Question: Can someone help me out with implementing this sequence of calculations in C#?

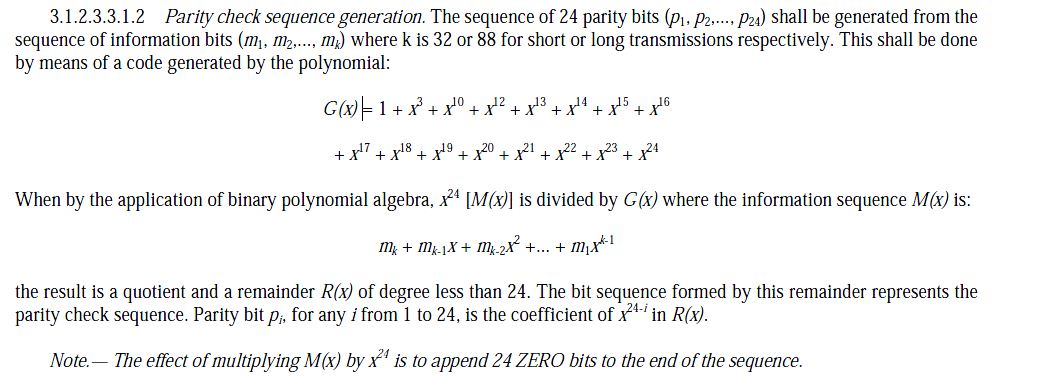
Answer: This problem essentially describes a CRC with a 24-bit polynomial.
You can solve the problem simply using shift and XOR operations and a 24-bit (or larger) variable; no bigint required.
Recommended introductory reading:
- <URL>